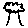
Label: tree